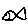
Label: fish